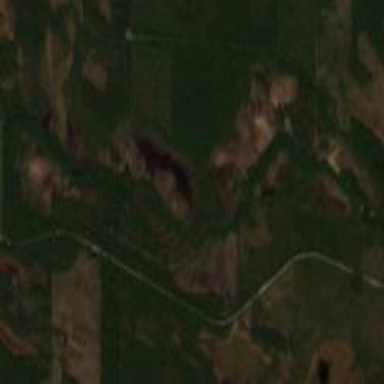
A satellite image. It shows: Bog wetland.